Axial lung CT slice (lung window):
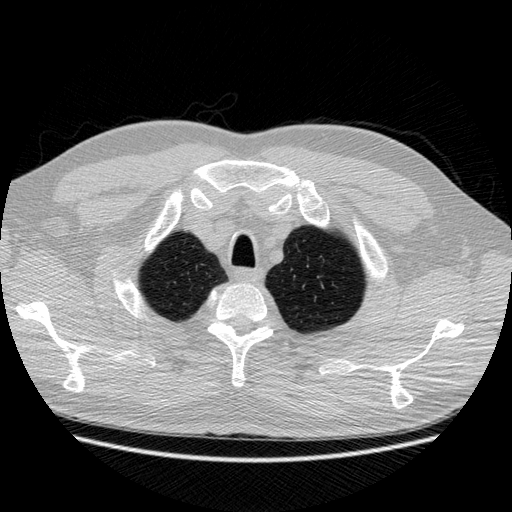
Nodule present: no